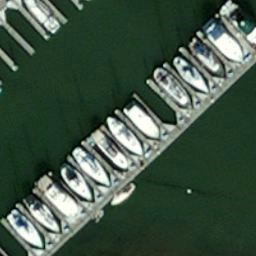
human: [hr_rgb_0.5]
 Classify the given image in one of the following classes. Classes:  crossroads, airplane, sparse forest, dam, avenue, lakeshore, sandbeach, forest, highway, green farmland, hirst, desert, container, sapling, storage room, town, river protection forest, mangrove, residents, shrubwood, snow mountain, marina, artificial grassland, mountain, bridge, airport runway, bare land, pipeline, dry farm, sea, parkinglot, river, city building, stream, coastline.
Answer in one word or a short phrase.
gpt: marina